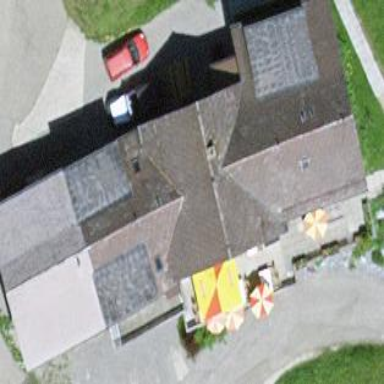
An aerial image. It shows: Building that is combination of restaurant and guest house.